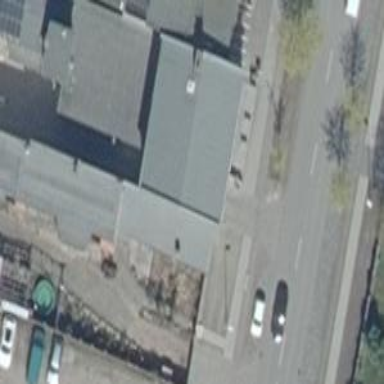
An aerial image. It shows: Building.